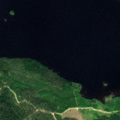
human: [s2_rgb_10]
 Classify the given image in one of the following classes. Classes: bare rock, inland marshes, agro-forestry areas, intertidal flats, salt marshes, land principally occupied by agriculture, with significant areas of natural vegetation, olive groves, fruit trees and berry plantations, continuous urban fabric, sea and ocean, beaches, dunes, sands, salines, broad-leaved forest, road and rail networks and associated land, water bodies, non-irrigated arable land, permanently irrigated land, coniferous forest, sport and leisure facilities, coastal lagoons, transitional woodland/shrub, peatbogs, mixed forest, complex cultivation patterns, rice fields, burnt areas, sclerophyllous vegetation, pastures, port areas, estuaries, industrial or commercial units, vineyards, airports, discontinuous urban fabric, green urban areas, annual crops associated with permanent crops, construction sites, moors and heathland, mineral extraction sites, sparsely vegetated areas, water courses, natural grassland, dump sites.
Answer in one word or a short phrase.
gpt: coniferous forest, transitional woodland/shrub, water bodies